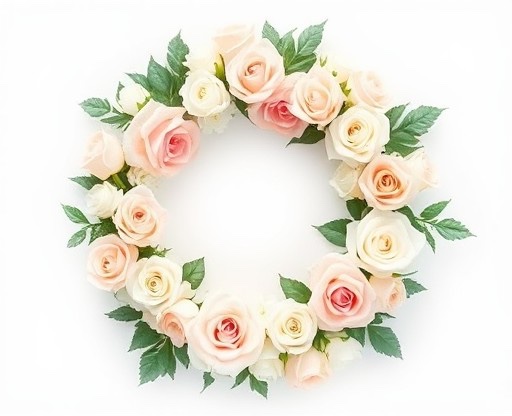
Category: Wedding